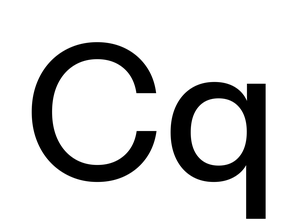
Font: InstrumentSans_Medium